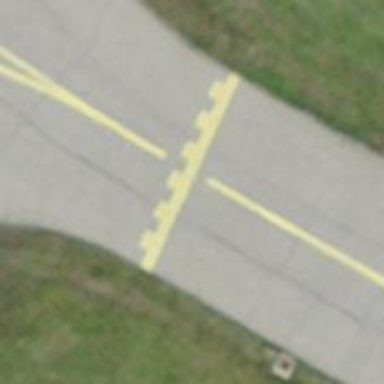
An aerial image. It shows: Image of taxiway at airport.